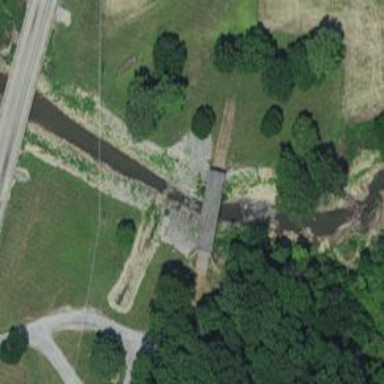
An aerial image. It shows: Covered footway bridge.